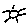
Label: sun